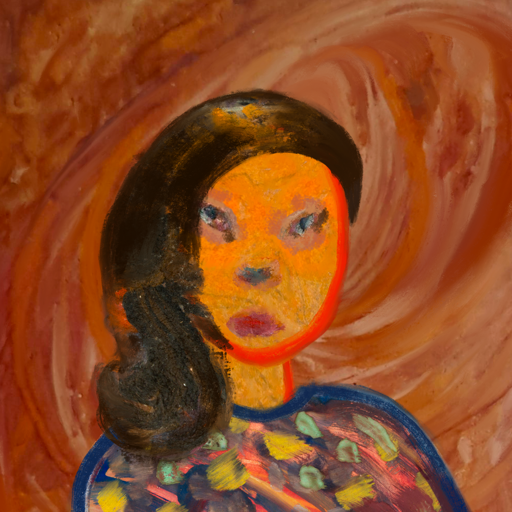
Background: Pious_Lady, Head And Neck Front: Sisters, Face Front: Boggyland, Bust: Mother_And_Son_Mother, Hair Front: Gypsy_Queen, Head Accessory: Blank, Second Necklace: Blank, Necklace: Blank, Baby: Blank